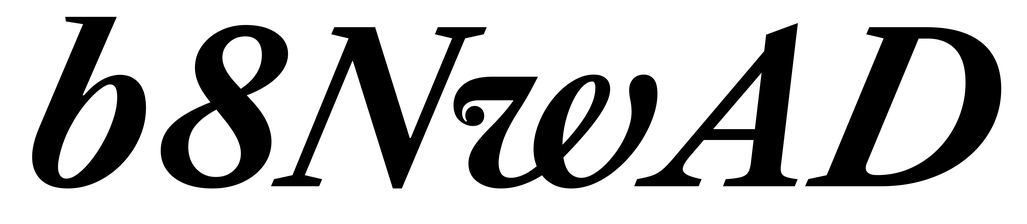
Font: LibreCaslonText-Italic_Bold_Italic